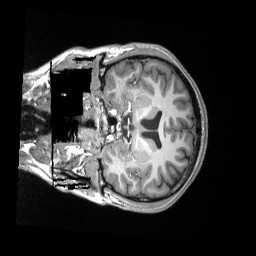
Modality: T1w
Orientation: coronal
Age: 21
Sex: male
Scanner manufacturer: siemens
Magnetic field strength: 3 T
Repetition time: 2.3 s
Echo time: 0.00298 s